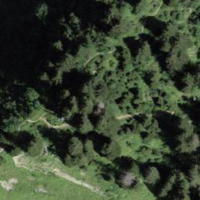
EUNIS habitat code: 23
Species observed at this site:
Tenthredo crassa